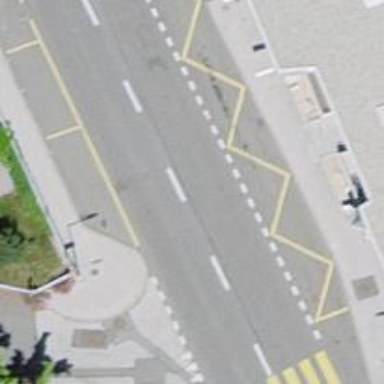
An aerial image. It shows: Bus stop with shelter. It is platform for public transport.